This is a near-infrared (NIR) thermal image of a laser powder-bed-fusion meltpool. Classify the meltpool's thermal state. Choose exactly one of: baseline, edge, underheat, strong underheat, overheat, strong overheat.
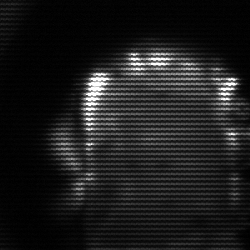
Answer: baseline